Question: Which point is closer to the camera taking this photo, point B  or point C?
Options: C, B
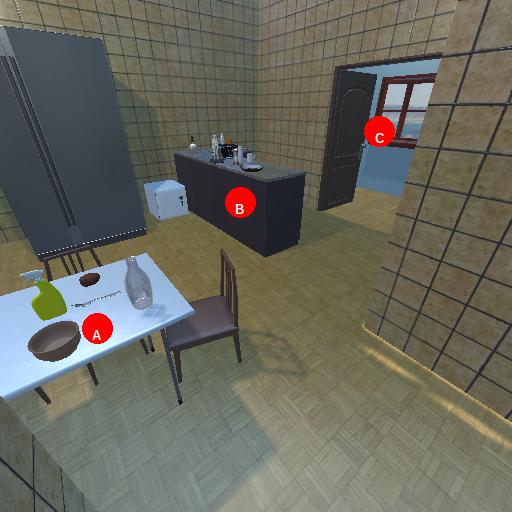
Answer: C